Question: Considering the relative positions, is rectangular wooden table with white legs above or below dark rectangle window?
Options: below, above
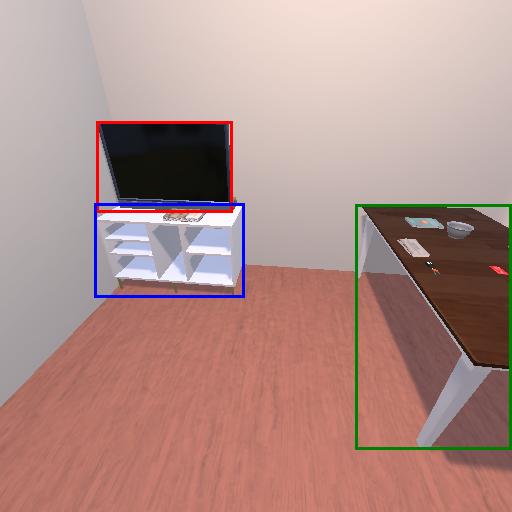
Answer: below